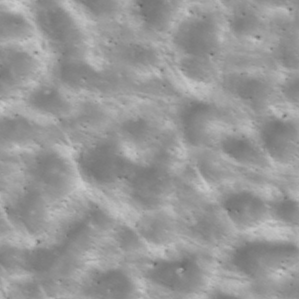
Label: non_frost